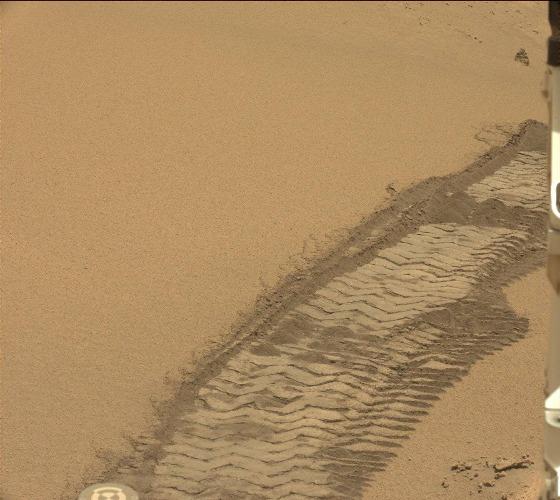
Terrain classes present: Background, Gravel / Sand / Soil, Rock, Track